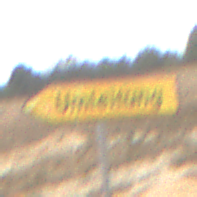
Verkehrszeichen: UmleitungswegweiserLinksweisend
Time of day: MorningAfternoon
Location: Outdoor (Nature)
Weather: Overcast
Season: NotSpecified
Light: Natural